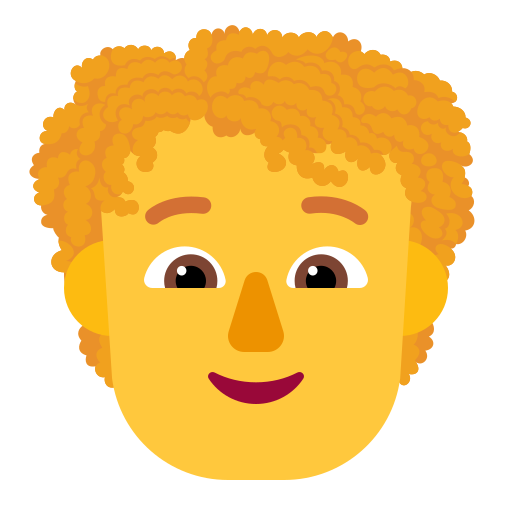
person curly hair flat default